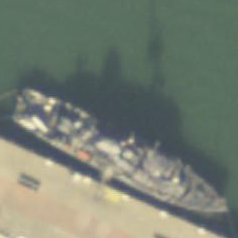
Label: destroyer